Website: bh-photo
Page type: store-pickup
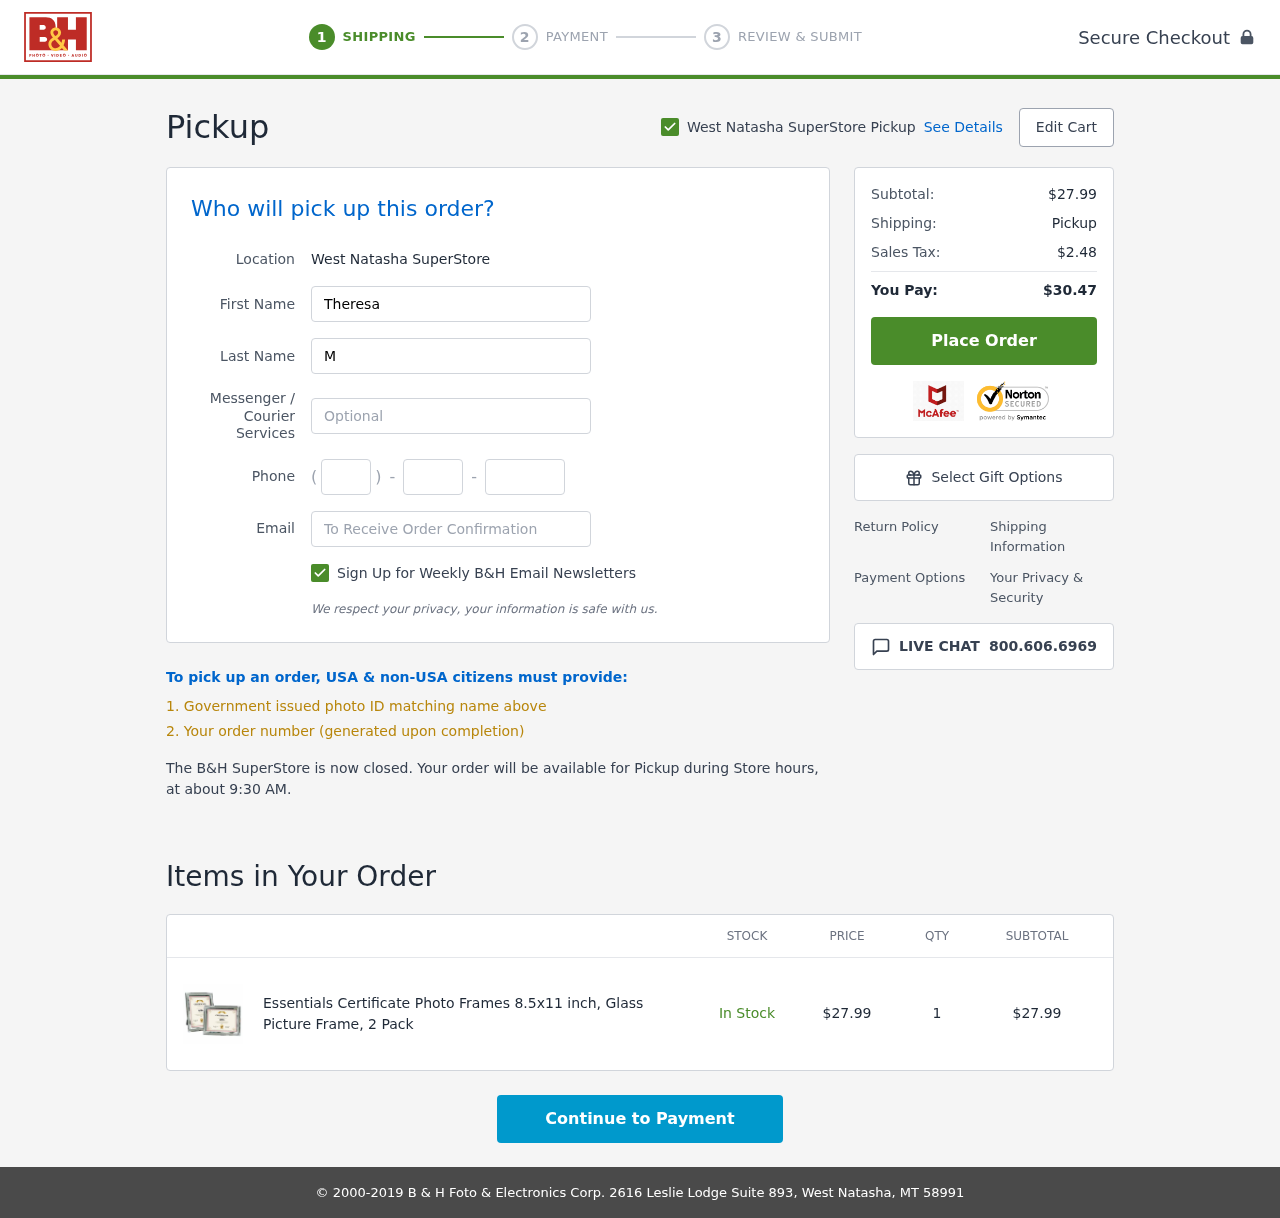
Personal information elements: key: PII_EMAIL
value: theresa_martin@gmail.com
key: PII_FIRSTNAME
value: Theresa
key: PII_LASTNAME
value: Martin
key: PII_LOCATION1_CITY
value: West Natasha SuperStore Pickup
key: PII_LOCATION1_CITY
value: West Natasha SuperStore
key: PII_PHONE_AREA
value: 330
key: PII_PHONE_PREFIX
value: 622
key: PII_PHONE_SUFFIX
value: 7321
Product elements: key: PRODUCT1_NAME
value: Essentials Certificate Photo Frames 8.5x11 inch, Glass Picture Frame, 2 Pack
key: PRODUCT1_PRICE
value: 27.99
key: PRODUCT1_QUANTITY
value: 1
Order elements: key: ORDER_SUBTOTAL
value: $27.99
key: ORDER_TAX
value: $2.48
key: ORDER_TOTAL
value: $30.47